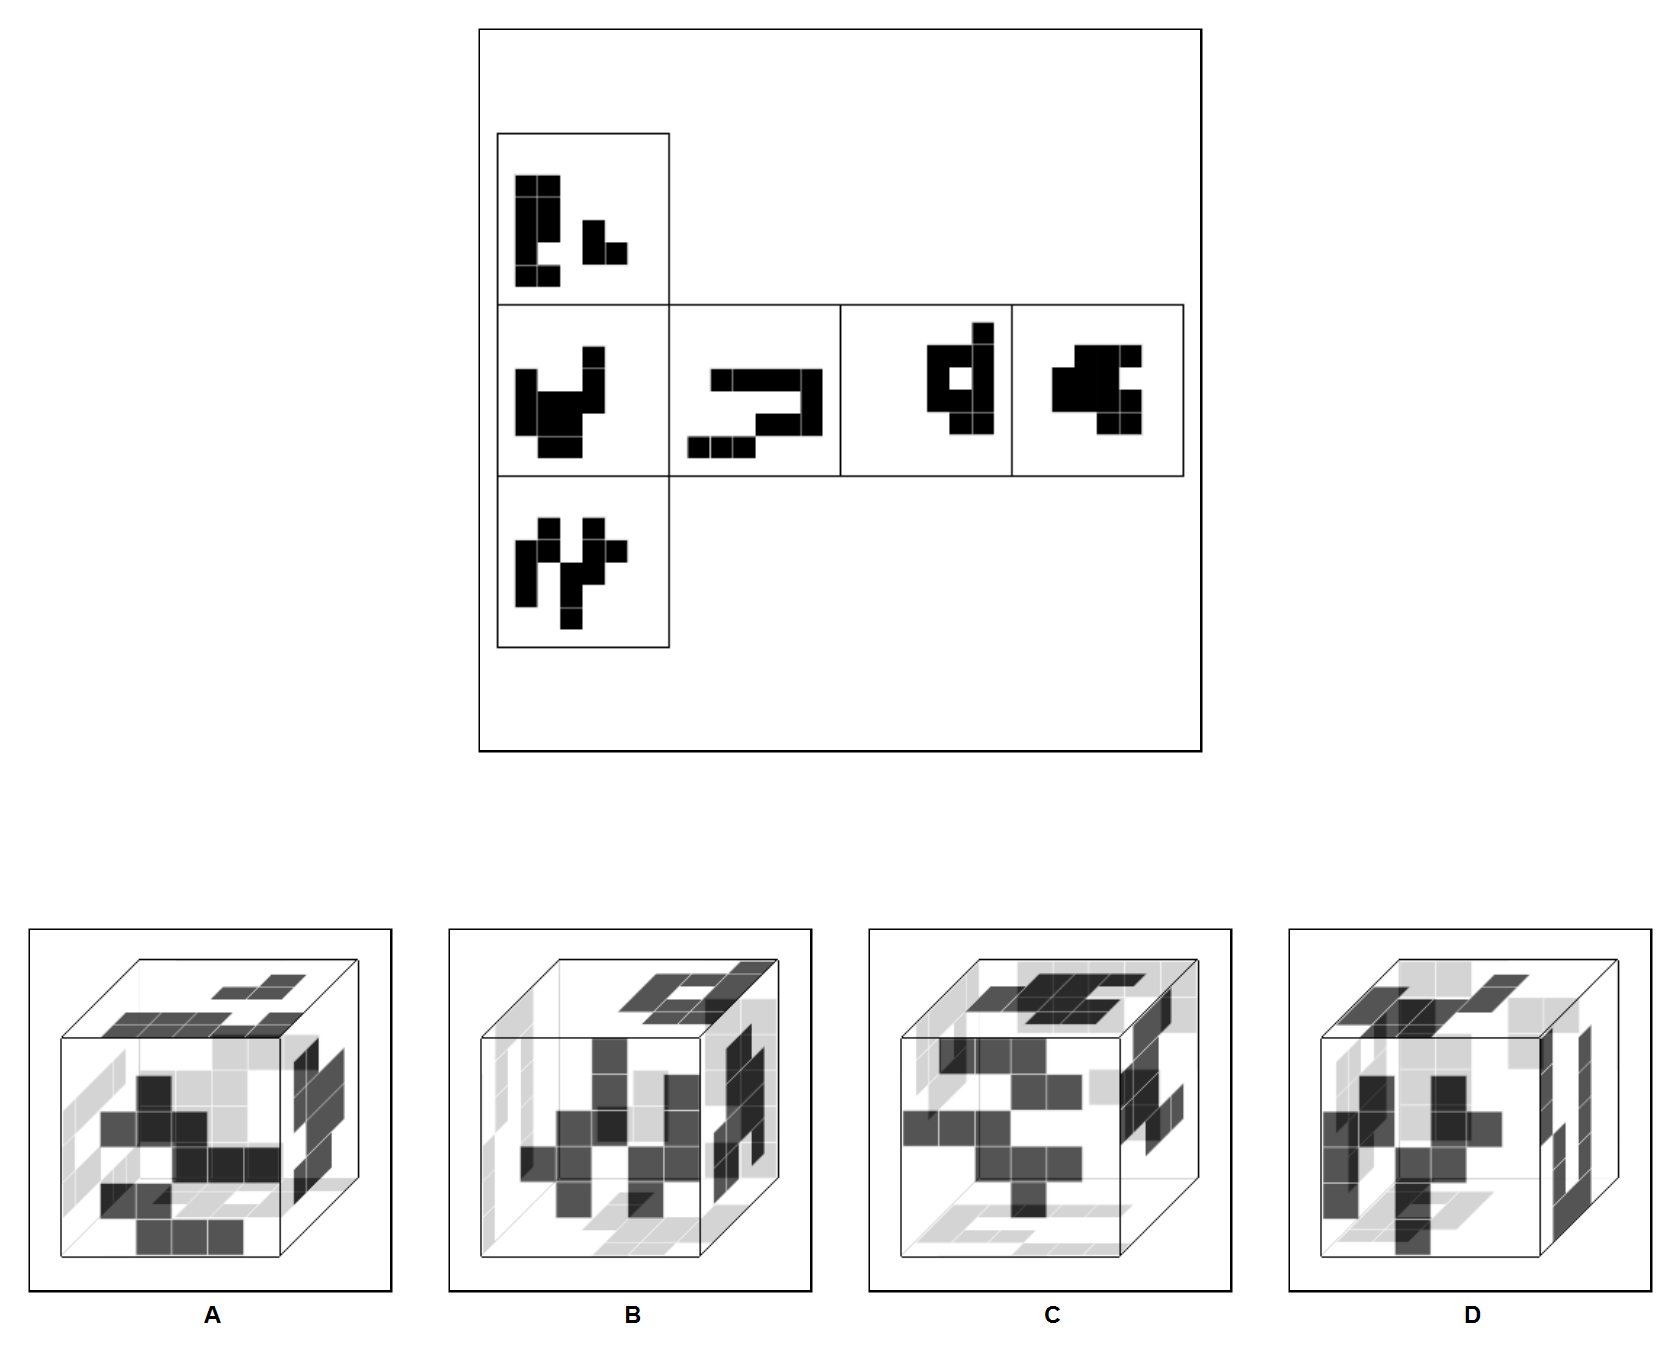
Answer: A